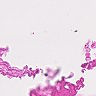
Metastatic tissue present: no